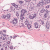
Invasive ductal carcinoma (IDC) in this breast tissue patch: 0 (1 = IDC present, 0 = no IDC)